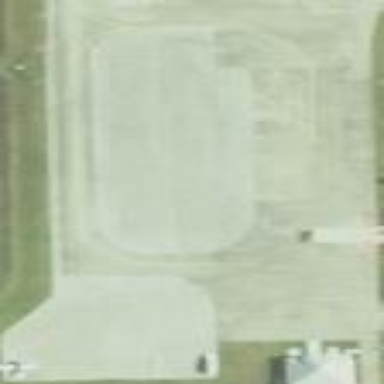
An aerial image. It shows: Apron at the airport.